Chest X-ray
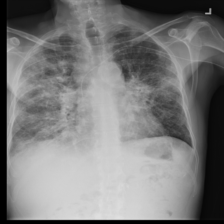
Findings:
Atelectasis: negative
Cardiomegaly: negative
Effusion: negative
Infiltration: positive
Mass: negative
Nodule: negative
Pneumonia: negative
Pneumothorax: negative
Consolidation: positive
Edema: negative
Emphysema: negative
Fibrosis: negative
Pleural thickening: negative
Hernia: negative